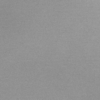
Label: dusty